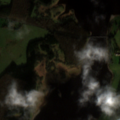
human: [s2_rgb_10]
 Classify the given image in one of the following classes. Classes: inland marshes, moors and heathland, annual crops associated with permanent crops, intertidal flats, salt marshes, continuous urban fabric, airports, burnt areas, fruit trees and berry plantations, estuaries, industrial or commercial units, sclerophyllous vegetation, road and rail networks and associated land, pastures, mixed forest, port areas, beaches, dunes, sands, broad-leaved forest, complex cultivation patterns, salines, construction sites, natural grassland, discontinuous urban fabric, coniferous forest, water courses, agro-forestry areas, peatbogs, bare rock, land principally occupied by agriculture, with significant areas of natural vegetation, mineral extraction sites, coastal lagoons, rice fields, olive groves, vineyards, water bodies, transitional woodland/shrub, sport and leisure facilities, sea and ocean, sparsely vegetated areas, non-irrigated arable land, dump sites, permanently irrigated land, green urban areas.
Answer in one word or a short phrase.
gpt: pastures, coniferous forest, transitional woodland/shrub, water bodies